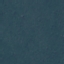
Label: Forest